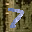
Label: 7